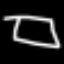
Label: square